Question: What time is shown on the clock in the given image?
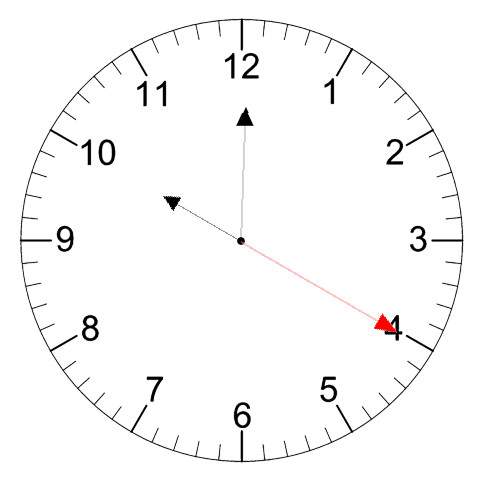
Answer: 10:00:20